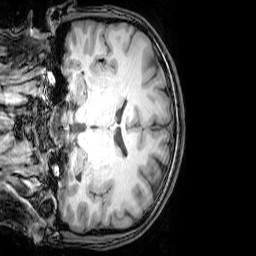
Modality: T1w
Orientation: coronal
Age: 20
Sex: male
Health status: healthy
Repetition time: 0.081 s
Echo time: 0.037 s